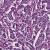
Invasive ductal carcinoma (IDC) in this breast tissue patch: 1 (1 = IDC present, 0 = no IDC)